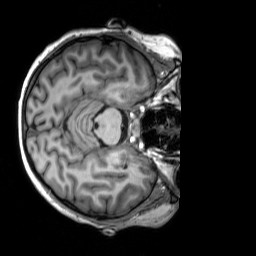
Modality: T1w
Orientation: axial
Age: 19
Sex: female
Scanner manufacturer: siemens
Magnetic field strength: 3 T
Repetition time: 2.53 s
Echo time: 0.00277 s